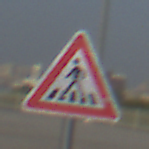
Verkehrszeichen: FussgaengerueberwegRechts
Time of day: SunriseSunset
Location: Outdoor (Urban)
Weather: Clear
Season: NotSpecified
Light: Natural